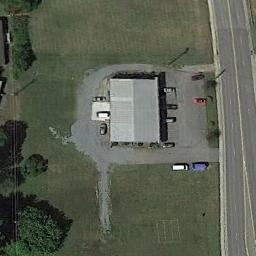
Label: residential